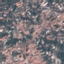
Label: Residential